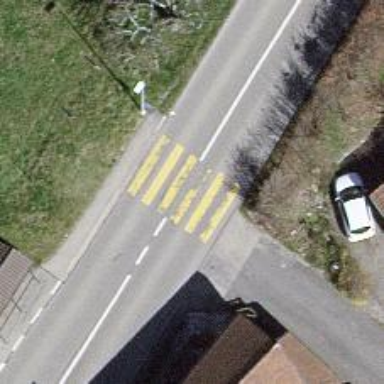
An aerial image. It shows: Uncontrolled crossing on footway.